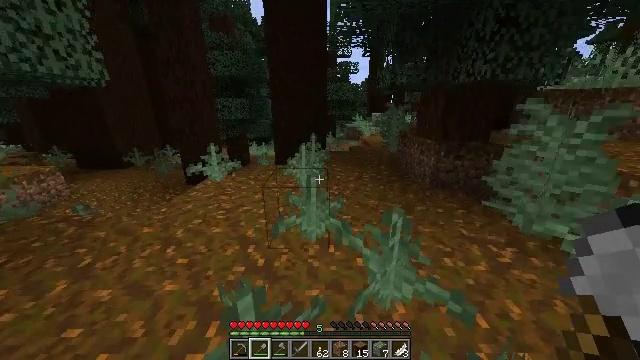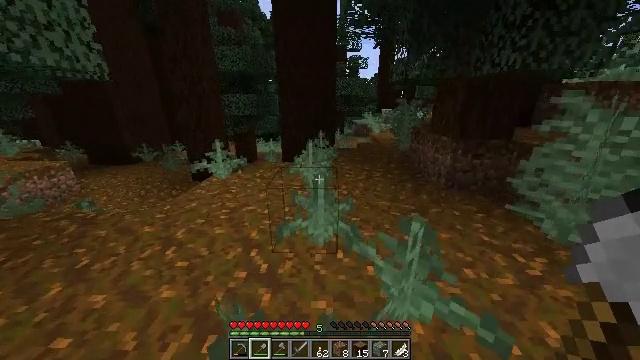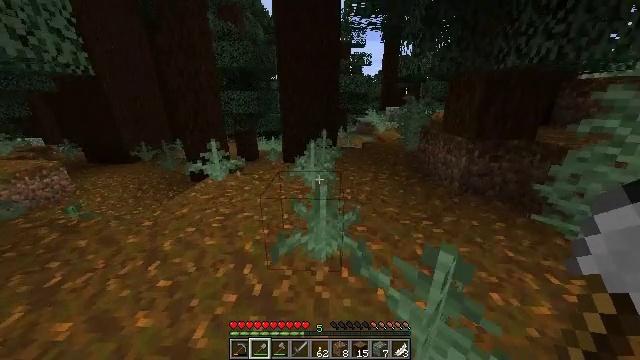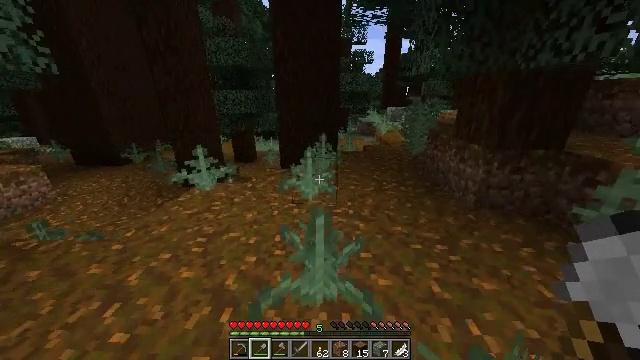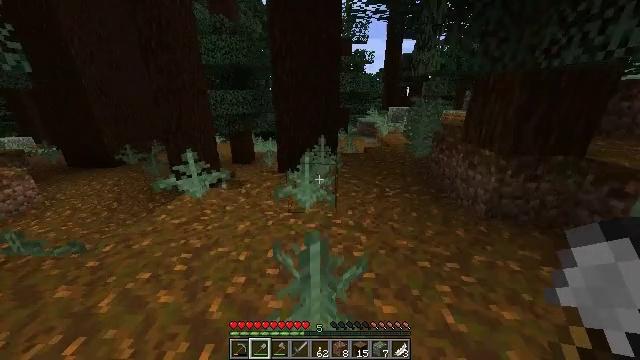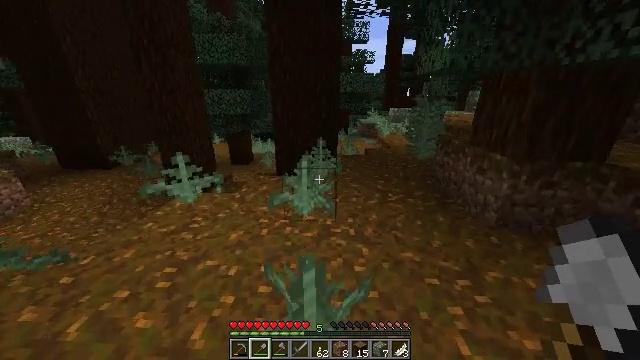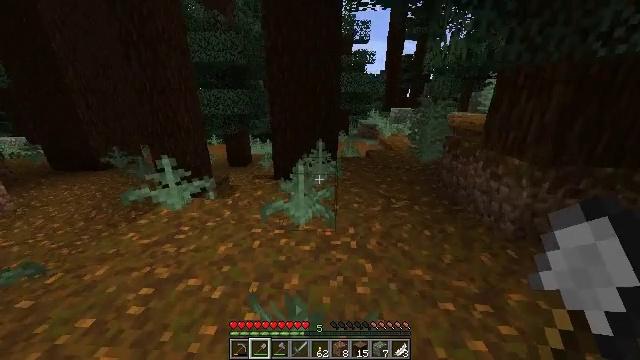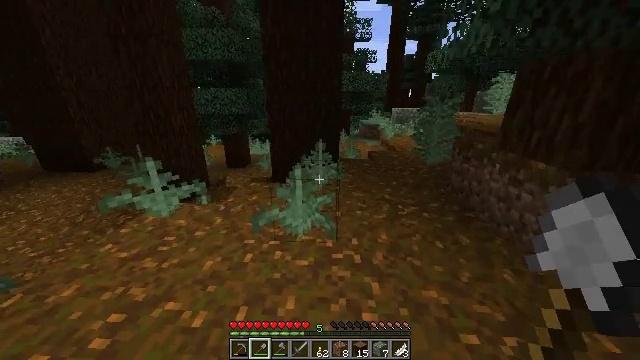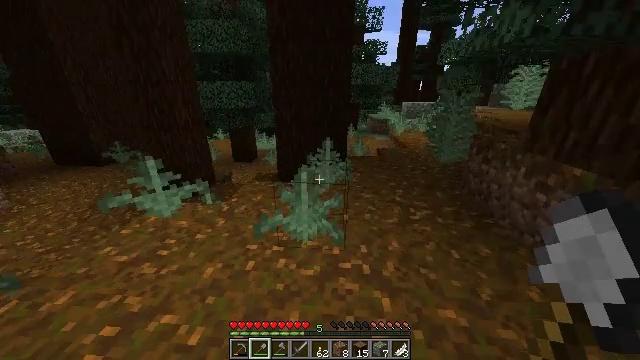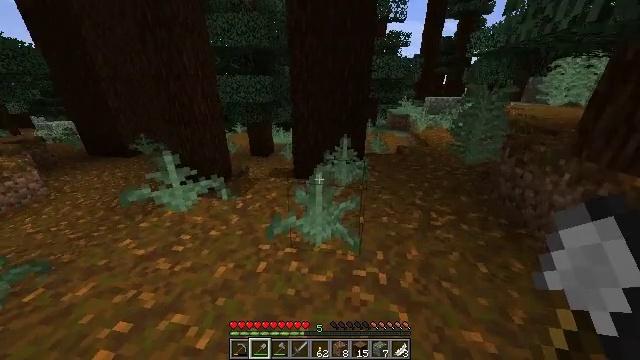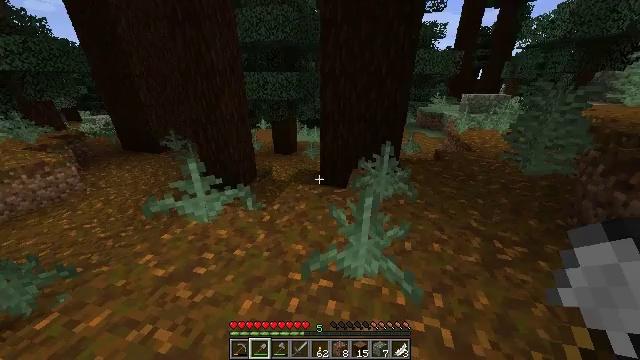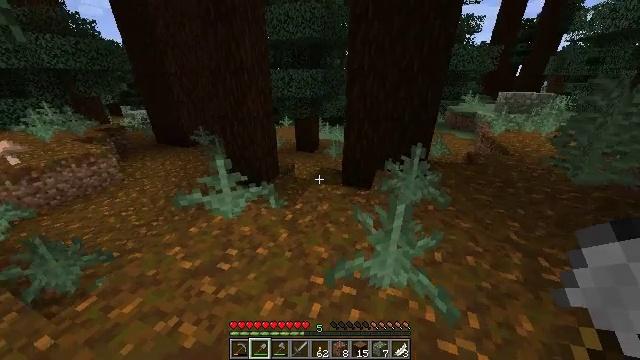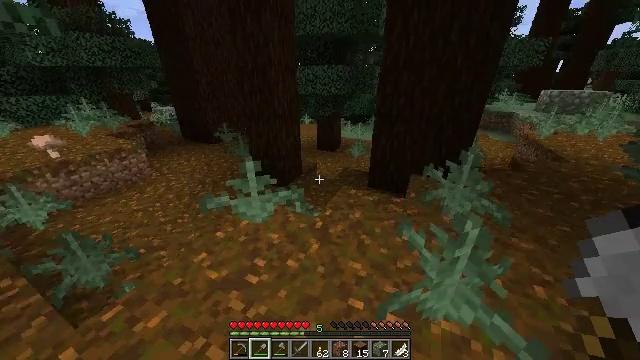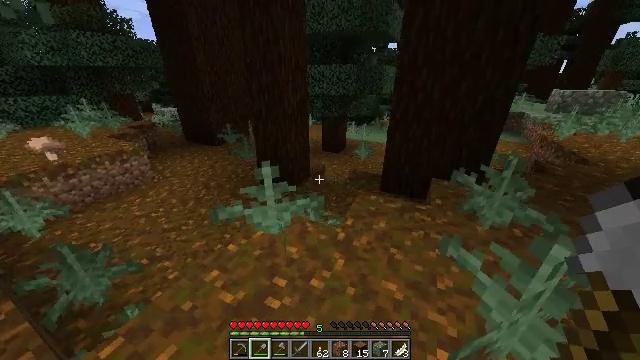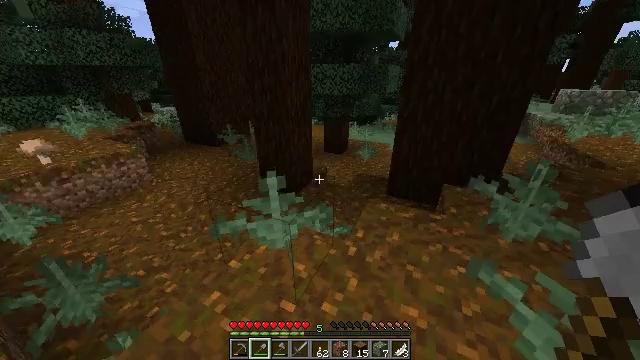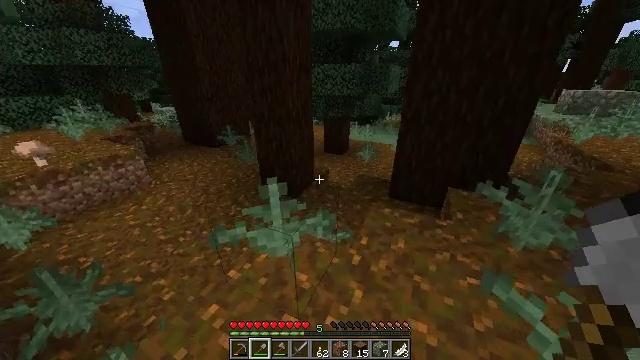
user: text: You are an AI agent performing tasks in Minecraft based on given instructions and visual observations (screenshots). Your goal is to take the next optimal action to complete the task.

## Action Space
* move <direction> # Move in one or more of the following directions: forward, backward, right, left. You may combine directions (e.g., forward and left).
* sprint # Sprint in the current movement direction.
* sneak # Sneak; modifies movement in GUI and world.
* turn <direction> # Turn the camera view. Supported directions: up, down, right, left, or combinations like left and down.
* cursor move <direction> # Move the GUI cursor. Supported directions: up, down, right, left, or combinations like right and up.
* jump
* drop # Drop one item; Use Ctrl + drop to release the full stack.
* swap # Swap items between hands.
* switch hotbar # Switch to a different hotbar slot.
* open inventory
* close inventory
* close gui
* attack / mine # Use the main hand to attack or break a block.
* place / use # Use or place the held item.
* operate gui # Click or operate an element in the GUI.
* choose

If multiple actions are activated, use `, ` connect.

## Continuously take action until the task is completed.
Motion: motion action
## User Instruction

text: Break the sweet berry bush to collect berries.
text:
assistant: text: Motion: move forward, sprint, turn left and down
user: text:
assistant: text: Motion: move forward, sprint
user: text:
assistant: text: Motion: move forward, sprint
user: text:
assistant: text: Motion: move forward, sprint
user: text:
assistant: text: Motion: move forward, sprint
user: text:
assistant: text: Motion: move forward, sprint
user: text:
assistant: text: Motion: move forward, sprint
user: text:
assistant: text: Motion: move forward, sprint, turn left and down
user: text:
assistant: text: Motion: move forward and move left, sprint, turn left and down
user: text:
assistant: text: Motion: move forward and move left, sprint, turn left
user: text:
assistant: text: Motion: move forward and move left, sprint, turn left
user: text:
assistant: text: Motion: move forward and move left, sprint, turn left
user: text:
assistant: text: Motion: move forward and move left, sprint
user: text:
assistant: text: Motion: move forward, sprint
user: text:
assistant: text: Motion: move forward, sprint
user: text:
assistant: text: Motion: move forward, sprint
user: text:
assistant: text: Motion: move forward, sprint
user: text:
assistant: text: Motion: move forward, sprint, turn right
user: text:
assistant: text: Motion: move forward, sprint, turn right
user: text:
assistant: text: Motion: move forward, sprint, turn right
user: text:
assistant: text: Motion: move forward, sprint, turn right
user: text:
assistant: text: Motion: move forward, sprint, turn right
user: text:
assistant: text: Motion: move forward, sprint, turn right
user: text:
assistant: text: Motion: move forward, sprint
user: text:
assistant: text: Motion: move forward, sprint
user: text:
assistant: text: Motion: move forward, sprint
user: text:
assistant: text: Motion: move forward, sprint
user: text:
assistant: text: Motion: move forward, sprint
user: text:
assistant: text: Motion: move forward, sprint
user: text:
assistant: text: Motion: move forward, sprint